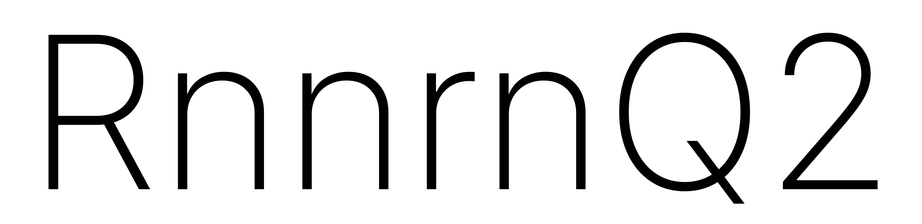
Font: Inter_ExtraLight